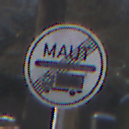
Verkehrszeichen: EndeMautpflicht
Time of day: MorningAfternoon
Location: Outdoor (Special)
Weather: Clear
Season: Winter
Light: Natural